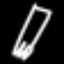
Label: fork